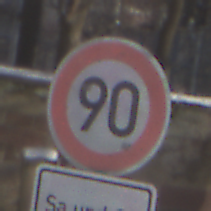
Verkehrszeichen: Geschwindigkeit90
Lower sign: ZeitangabenMitBeschraenkungAufWochentage8
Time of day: MorningAfternoon
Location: Outdoor (Special)
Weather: Clear
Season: Winter
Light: Natural